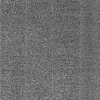
Atmospheric dust classification: dusty